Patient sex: F
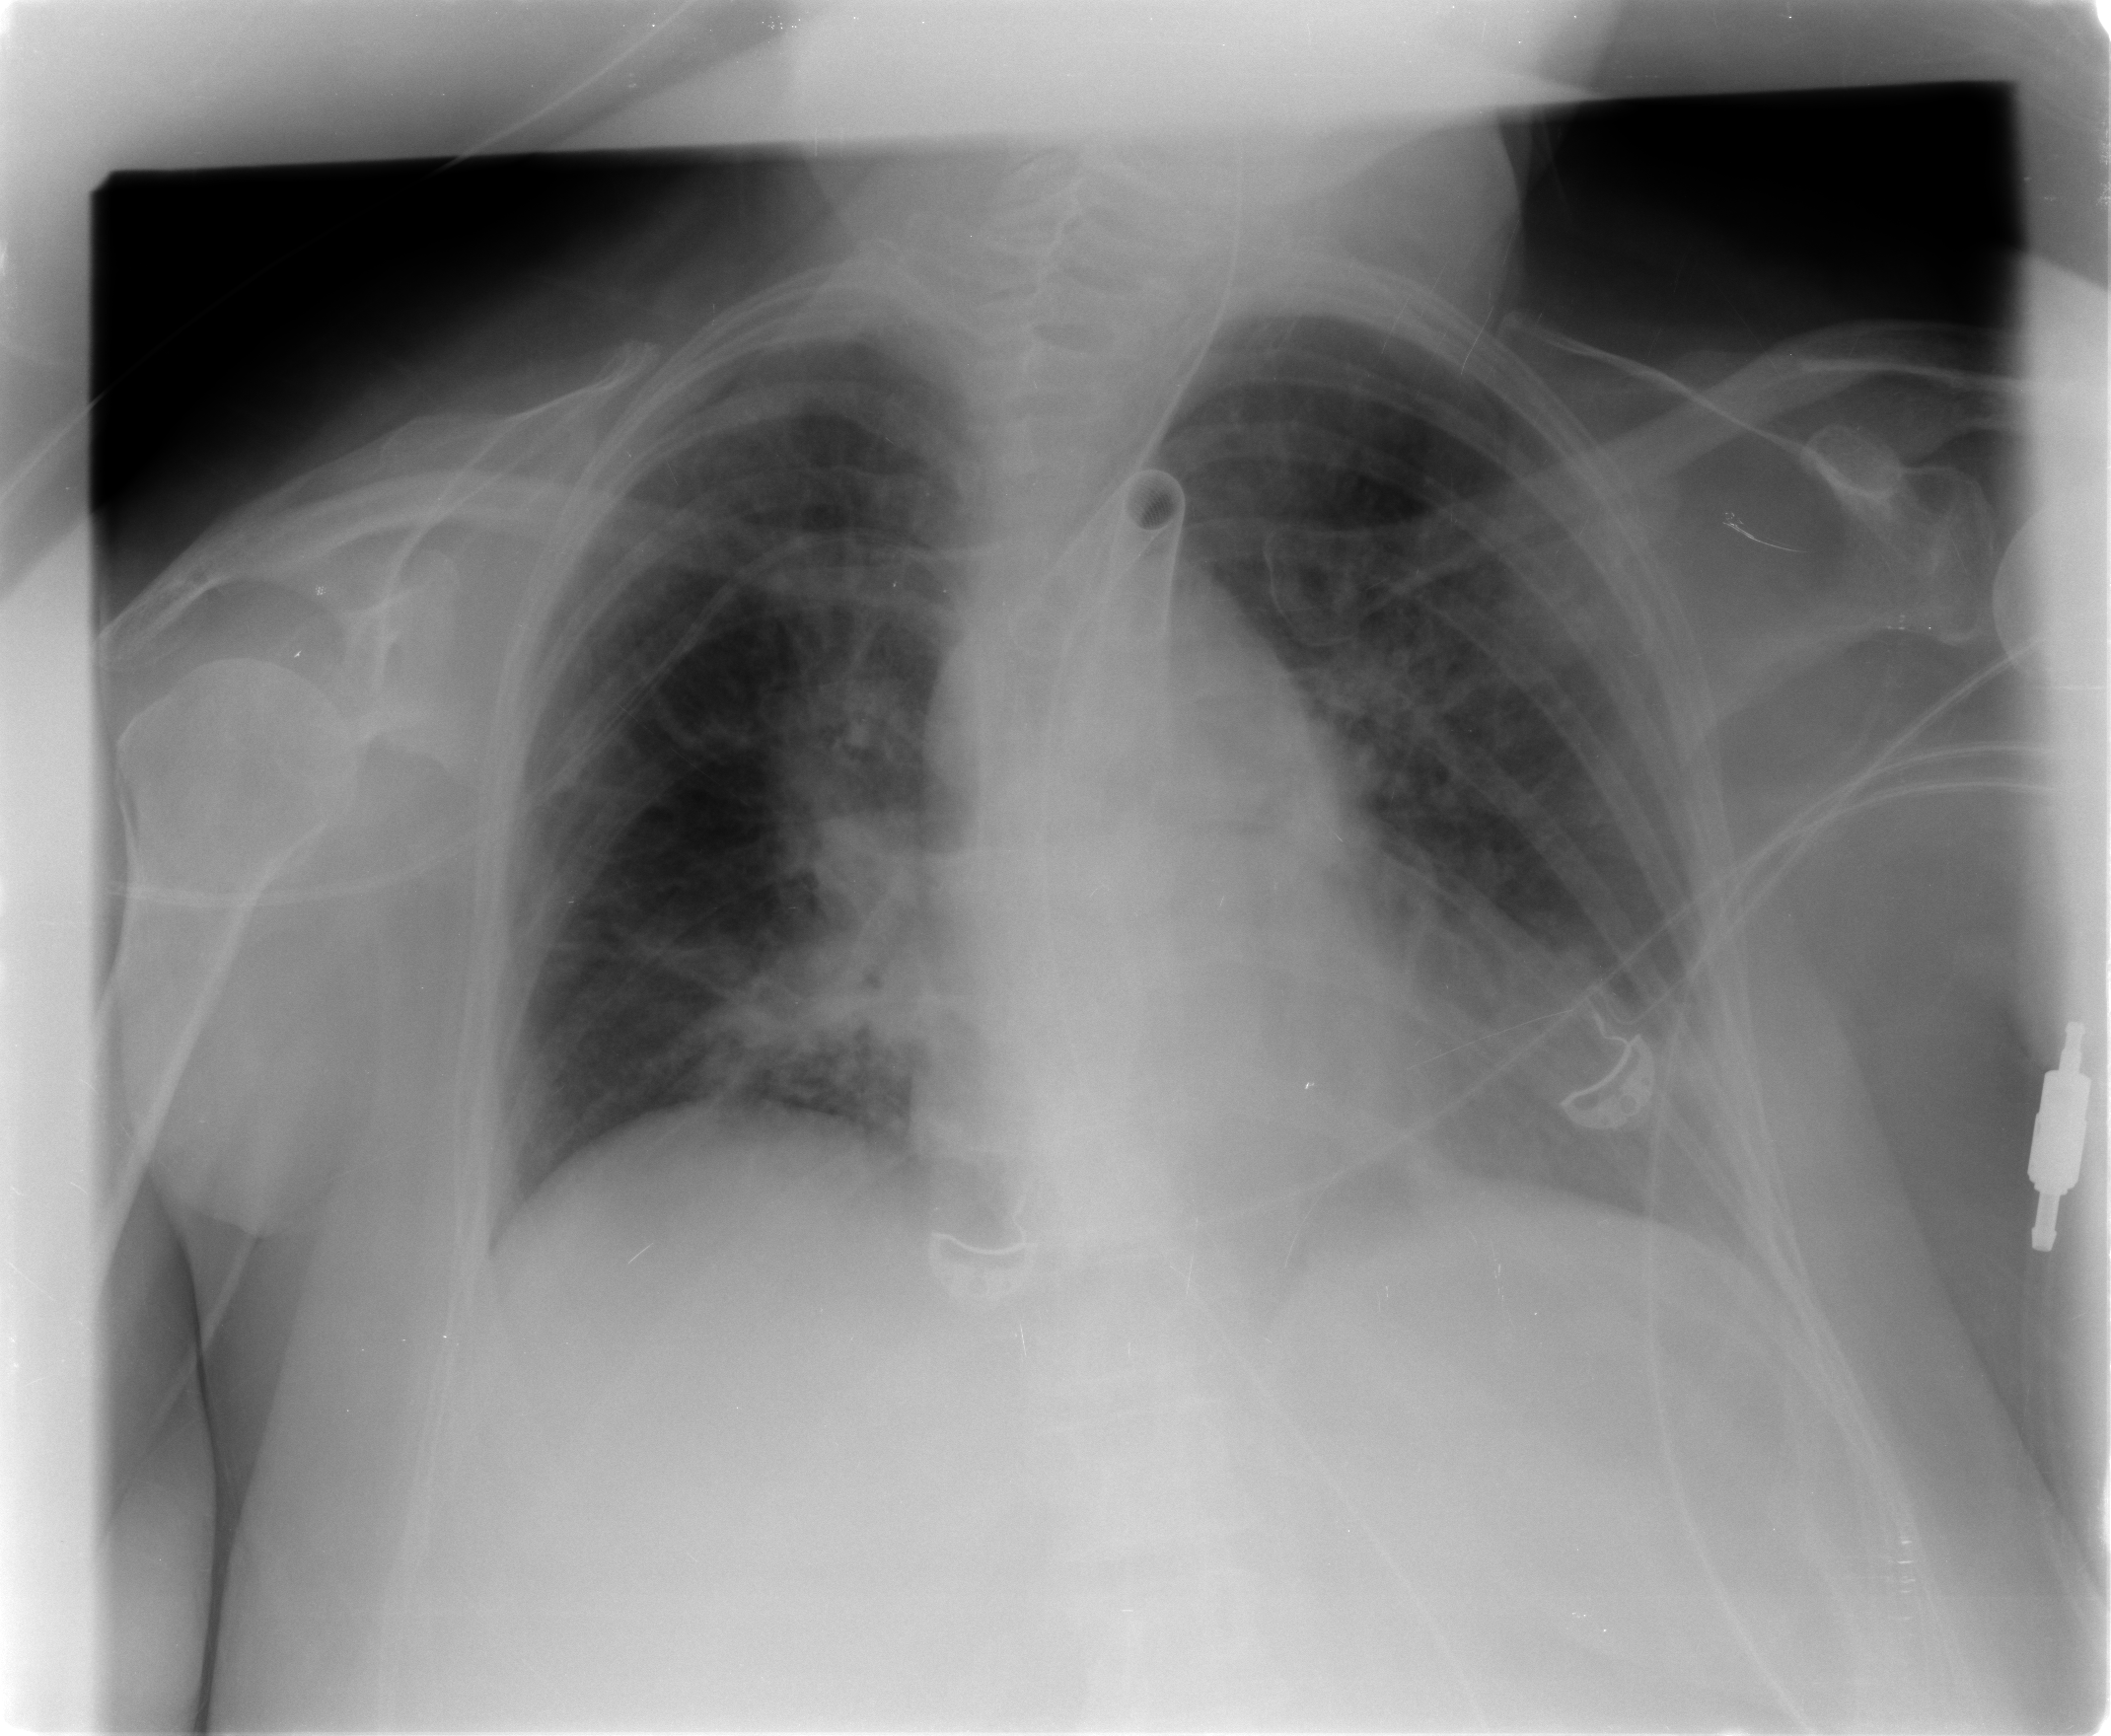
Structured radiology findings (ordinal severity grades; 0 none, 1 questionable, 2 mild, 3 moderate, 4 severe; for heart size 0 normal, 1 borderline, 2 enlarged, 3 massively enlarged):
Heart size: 1
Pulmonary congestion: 2
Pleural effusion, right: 0
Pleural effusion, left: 2
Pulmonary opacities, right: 2
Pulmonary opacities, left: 2
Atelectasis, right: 2
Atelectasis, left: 2